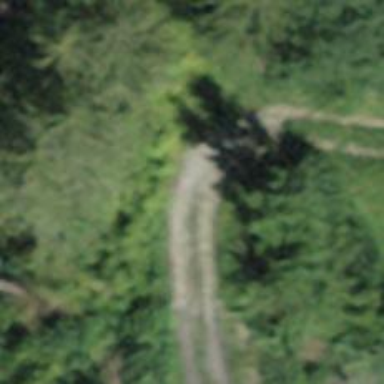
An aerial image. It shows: Track on the ground with grade3 tracktype.